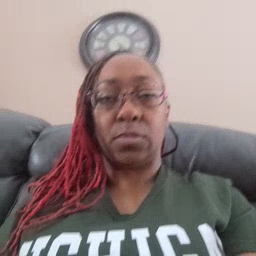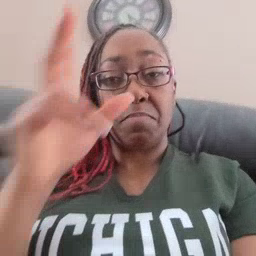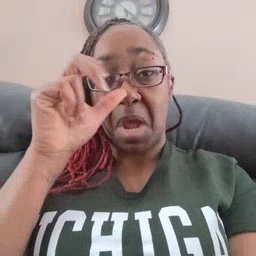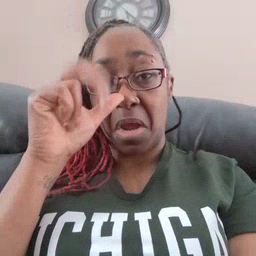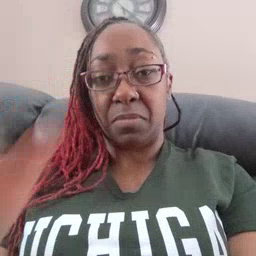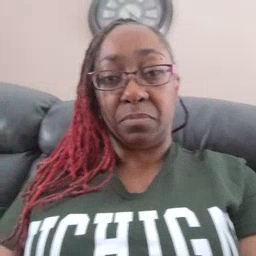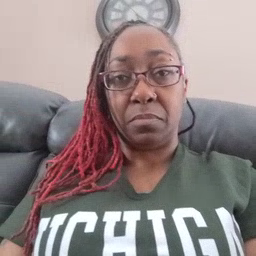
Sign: bug